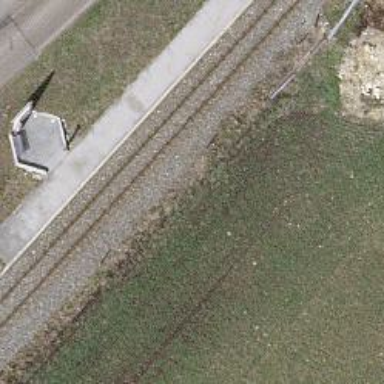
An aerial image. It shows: Platform at public transport stop position.